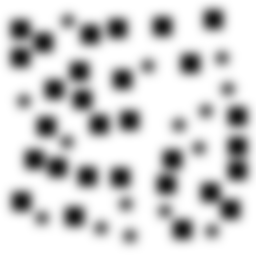
Squares: 29
Triangles: 0
Stars: 15
Total shapes: 44